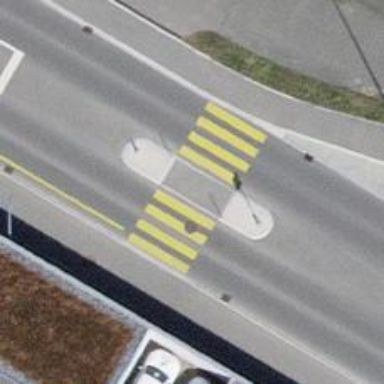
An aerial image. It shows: Uncontrolled crossing with zebra marking and crossing island.